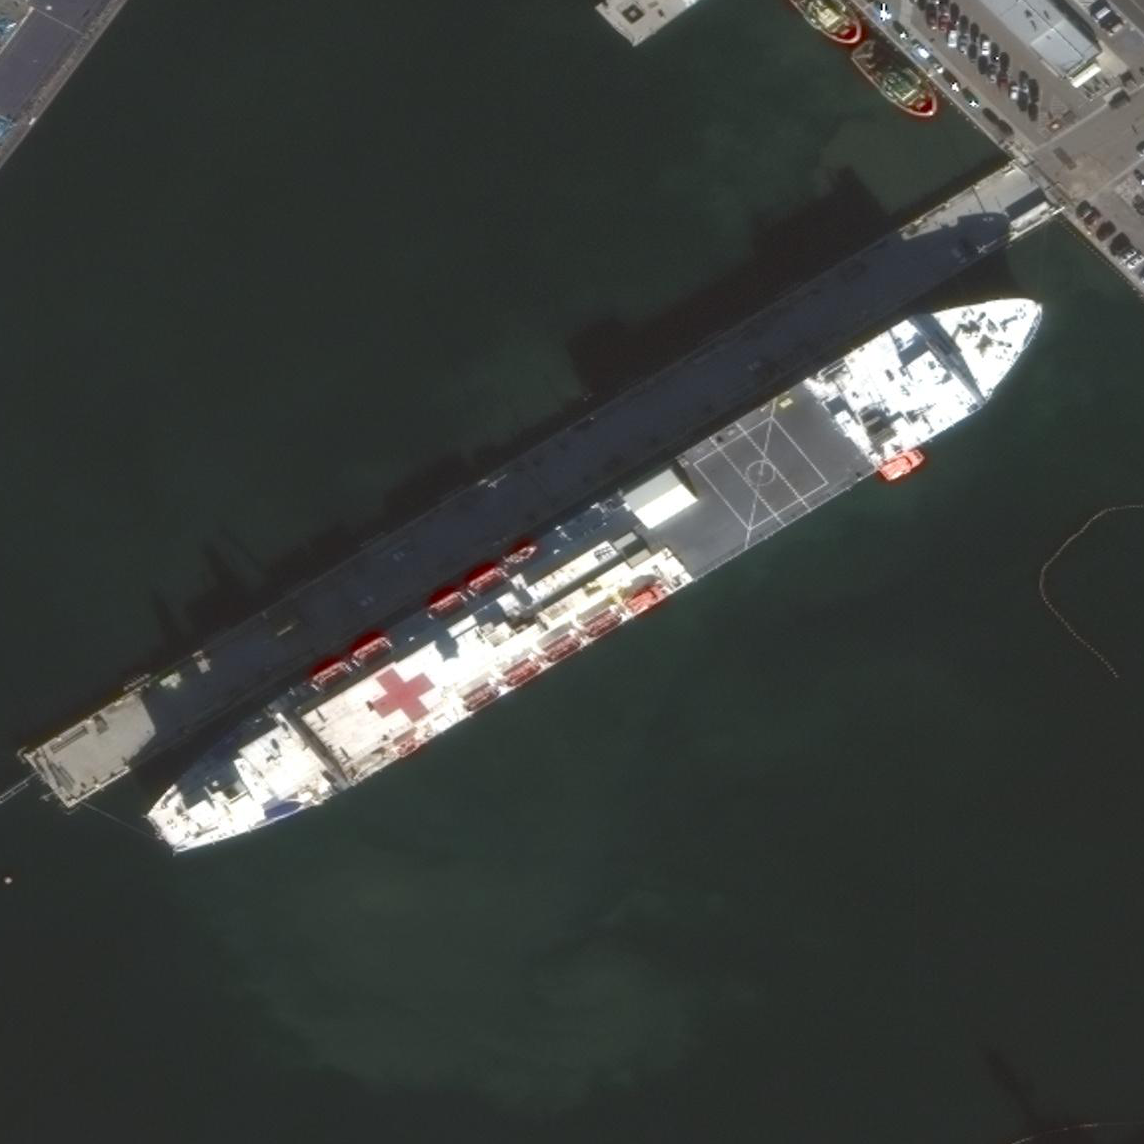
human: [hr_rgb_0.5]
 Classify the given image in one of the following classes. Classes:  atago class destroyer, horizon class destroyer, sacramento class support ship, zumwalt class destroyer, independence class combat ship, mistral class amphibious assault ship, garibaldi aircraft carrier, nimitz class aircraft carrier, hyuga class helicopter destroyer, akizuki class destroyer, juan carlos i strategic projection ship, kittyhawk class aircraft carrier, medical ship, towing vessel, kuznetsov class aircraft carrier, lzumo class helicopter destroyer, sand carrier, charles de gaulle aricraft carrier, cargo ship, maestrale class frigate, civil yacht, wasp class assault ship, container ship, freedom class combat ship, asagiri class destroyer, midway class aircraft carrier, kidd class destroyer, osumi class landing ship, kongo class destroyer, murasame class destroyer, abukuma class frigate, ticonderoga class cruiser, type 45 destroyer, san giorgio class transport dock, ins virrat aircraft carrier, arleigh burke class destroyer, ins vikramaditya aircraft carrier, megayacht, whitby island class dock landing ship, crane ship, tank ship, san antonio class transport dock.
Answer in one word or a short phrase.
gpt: Medical ship